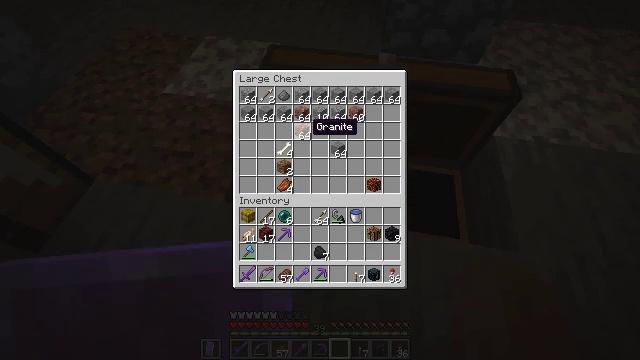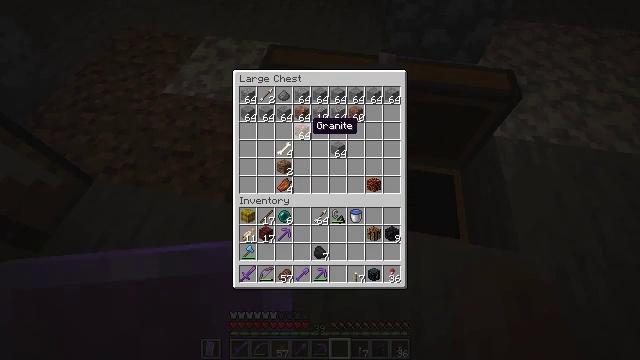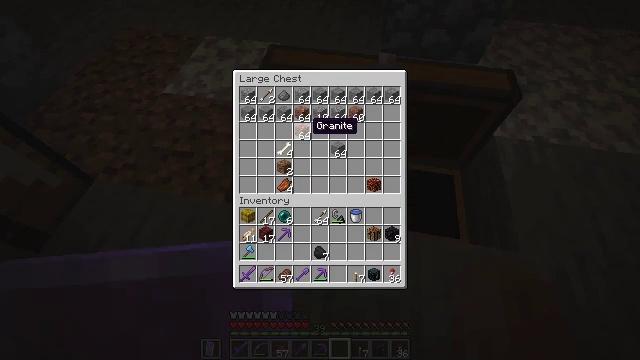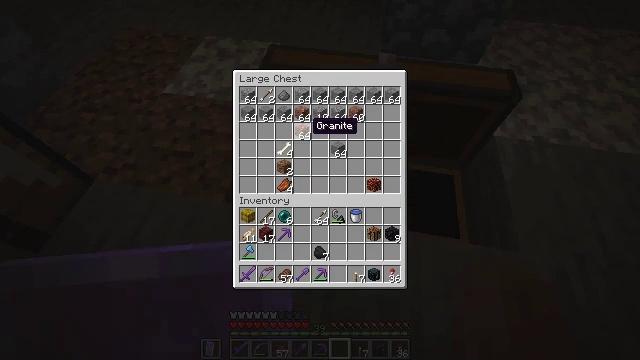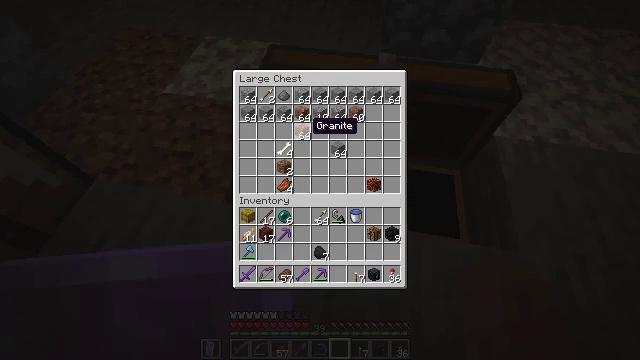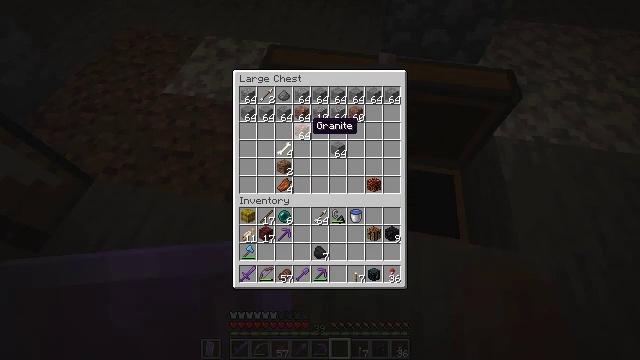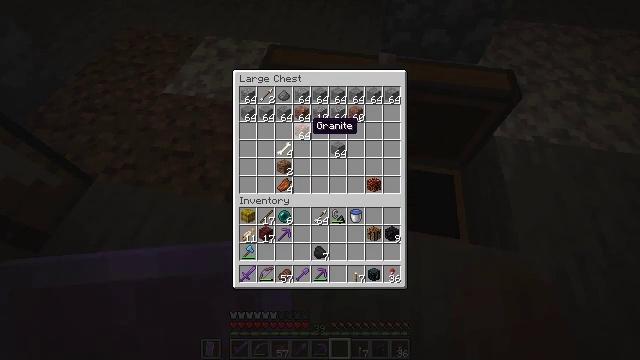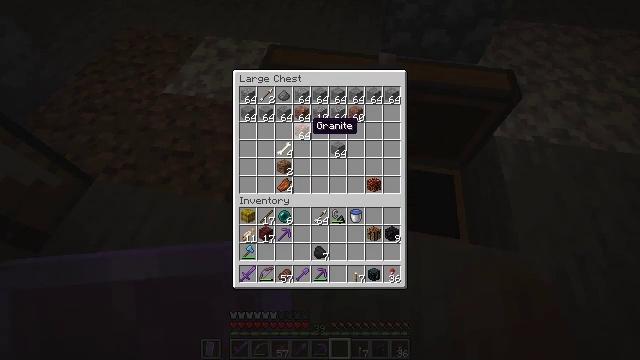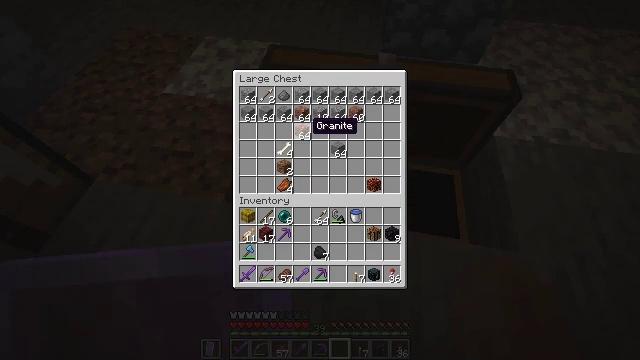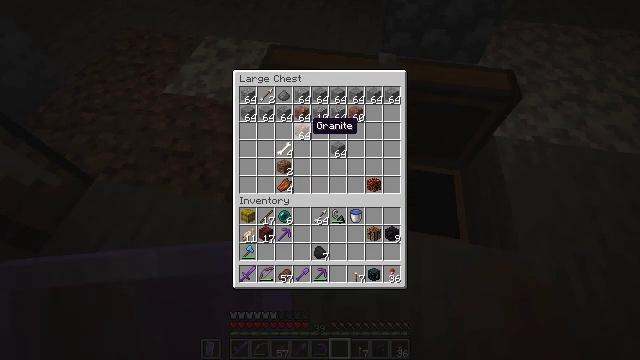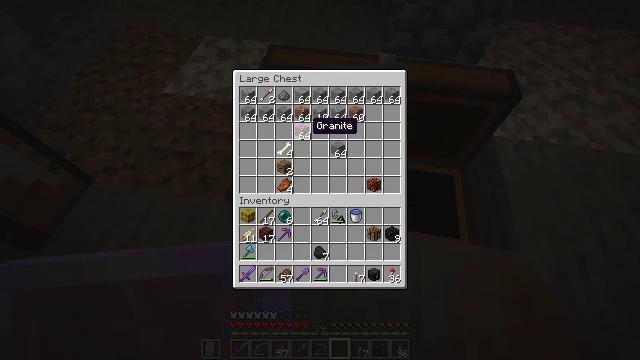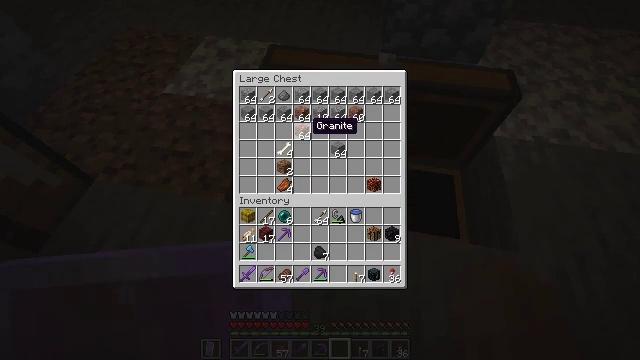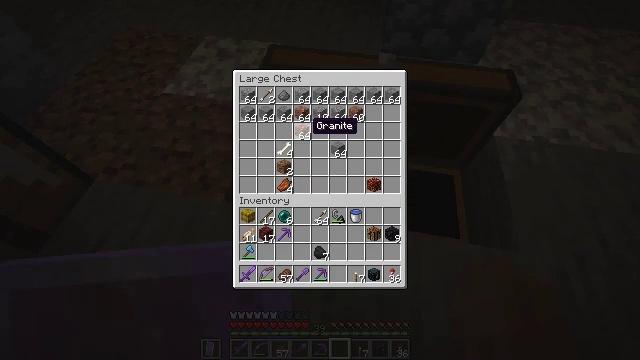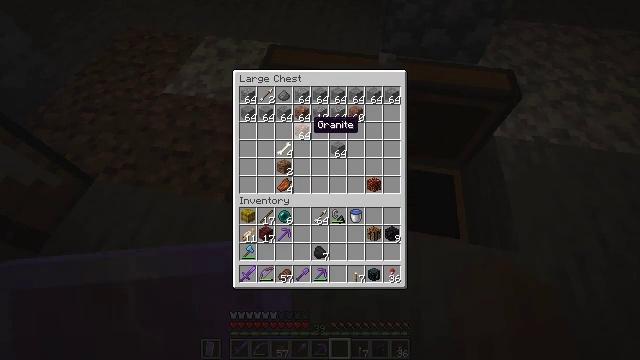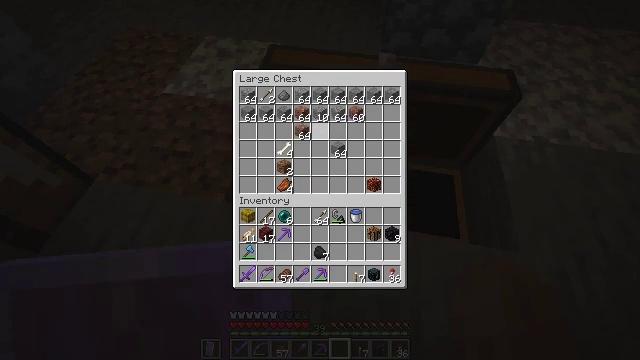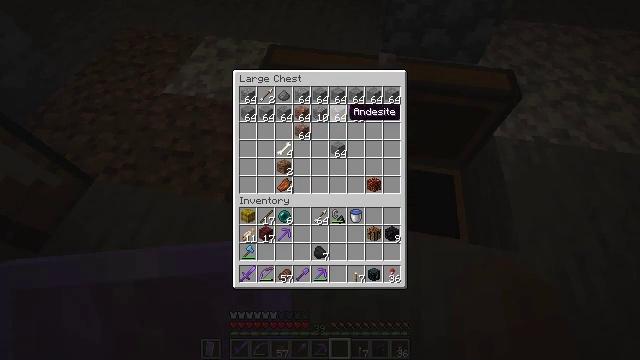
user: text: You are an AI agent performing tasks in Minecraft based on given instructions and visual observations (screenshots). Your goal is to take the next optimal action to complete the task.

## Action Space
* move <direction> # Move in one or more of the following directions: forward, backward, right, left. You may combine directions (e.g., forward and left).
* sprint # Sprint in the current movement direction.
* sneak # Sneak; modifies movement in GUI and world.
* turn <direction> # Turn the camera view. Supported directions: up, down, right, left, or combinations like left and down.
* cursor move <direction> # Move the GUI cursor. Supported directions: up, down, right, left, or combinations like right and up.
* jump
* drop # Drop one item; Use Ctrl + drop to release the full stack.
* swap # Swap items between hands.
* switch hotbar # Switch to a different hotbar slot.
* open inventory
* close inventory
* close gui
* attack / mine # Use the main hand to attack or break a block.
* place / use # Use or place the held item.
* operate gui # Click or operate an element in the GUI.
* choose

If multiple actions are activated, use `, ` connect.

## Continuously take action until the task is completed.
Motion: motion action
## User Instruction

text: Make glass by using sand in a furnace.
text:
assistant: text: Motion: sneak
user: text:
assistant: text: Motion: sneak
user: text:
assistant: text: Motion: sneak
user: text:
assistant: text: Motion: sneak
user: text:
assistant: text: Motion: sneak
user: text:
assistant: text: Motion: sneak
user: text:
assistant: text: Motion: sneak
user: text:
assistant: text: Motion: sneak
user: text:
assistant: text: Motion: sneak
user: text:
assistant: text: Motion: sneak
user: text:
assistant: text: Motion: sneak
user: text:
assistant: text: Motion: sneak
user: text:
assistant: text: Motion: sneak
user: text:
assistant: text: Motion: sneak, turn right and up
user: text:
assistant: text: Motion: sneak, turn right
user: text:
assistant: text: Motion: sneak
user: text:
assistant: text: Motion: sneak, turn right
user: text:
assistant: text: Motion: sneak
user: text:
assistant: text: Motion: sneak
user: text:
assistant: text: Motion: sneak
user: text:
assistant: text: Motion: sneak
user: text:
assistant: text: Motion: sneak
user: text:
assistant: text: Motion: sneak
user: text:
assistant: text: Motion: sneak
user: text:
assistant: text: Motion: sneak
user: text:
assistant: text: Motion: sneak
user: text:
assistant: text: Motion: sneak, turn left
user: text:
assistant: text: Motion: sneak, turn left
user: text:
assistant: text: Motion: sneak, turn left
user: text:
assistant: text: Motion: sneak